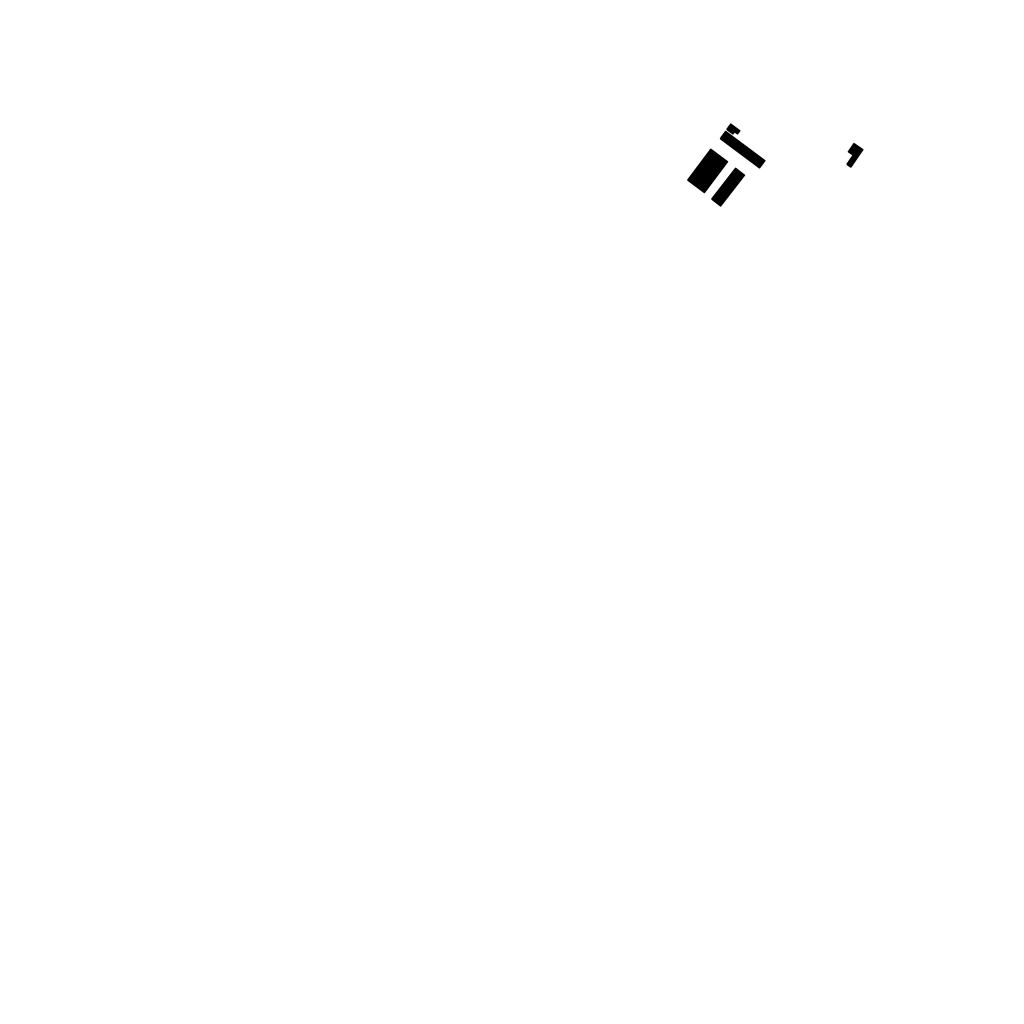
Tags: overhead vector_map, agriculture, recreation, residential, individual_rise, low_rise, density_1, Building, 1.0 km²